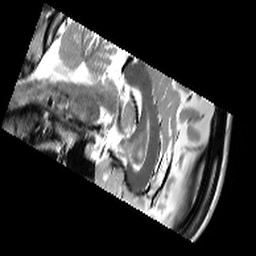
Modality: T2w
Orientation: sagittal
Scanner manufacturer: siemens
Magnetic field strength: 3 T
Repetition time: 10.64 s
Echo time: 0.05 s